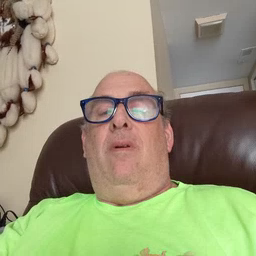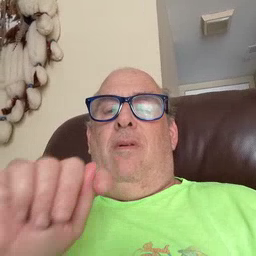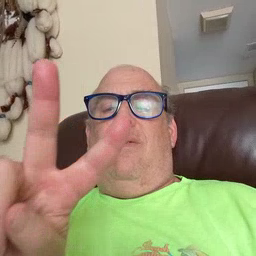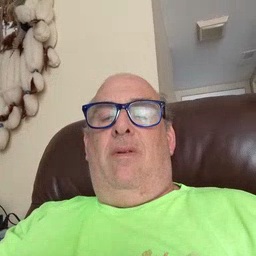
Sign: TV